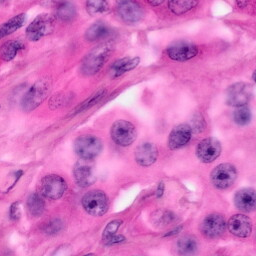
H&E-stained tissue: Pancreatic